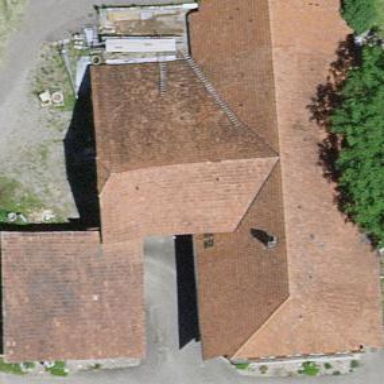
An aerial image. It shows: Farm building.